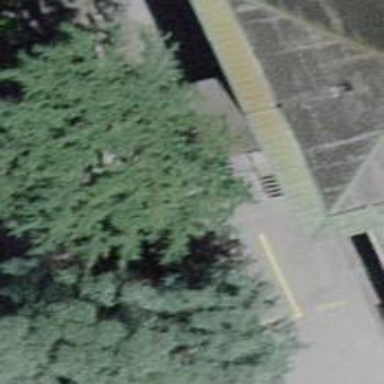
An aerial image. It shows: Steps with asphalt surface.